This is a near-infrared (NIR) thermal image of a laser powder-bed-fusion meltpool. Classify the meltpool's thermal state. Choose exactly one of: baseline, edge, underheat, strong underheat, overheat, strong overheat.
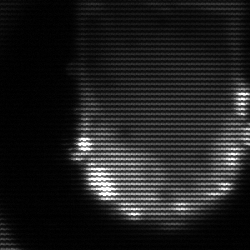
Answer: baseline